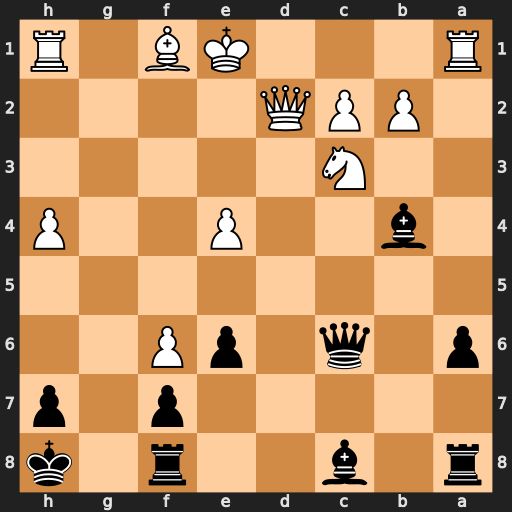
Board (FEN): r1b2r1k/5p1p/p1q1pP2/8/1b2P2P/2N5/1PPQ4/R3KB1R
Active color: b
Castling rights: KQ
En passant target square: -
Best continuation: Bxc3 bxc3 Qxe4+